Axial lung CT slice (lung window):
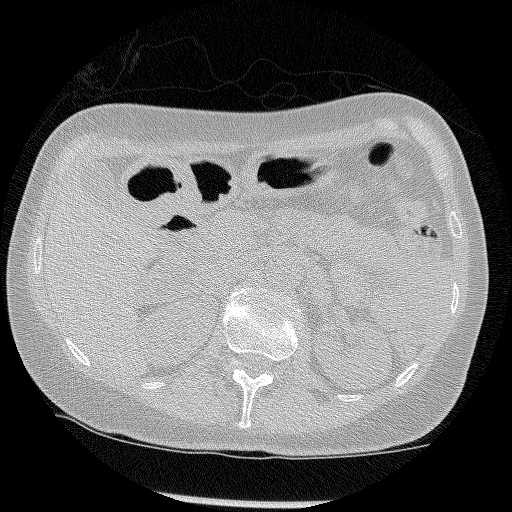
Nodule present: no